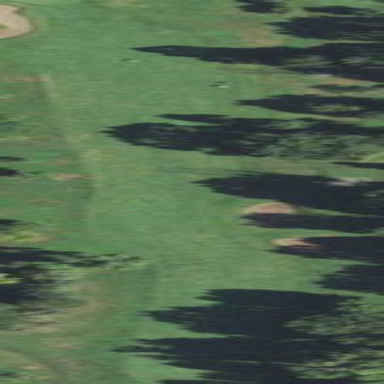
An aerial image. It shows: Golf fairway surrounded by grass.